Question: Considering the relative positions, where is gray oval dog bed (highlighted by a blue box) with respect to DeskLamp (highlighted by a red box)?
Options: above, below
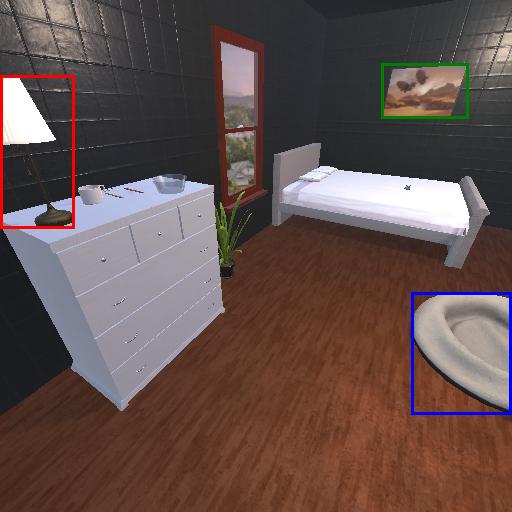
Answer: above